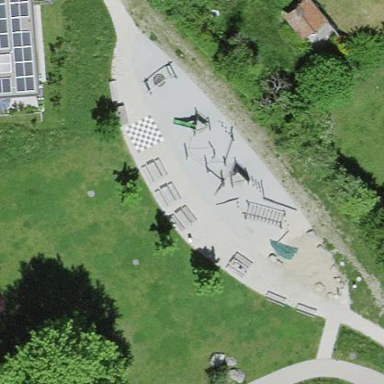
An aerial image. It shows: Playground area for leisure land.